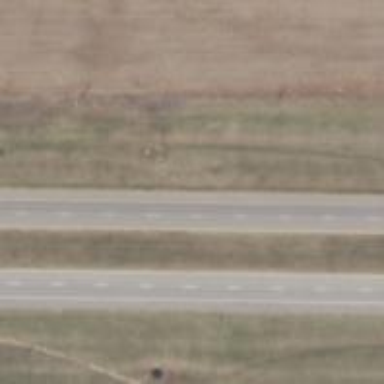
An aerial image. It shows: Trunk highway.